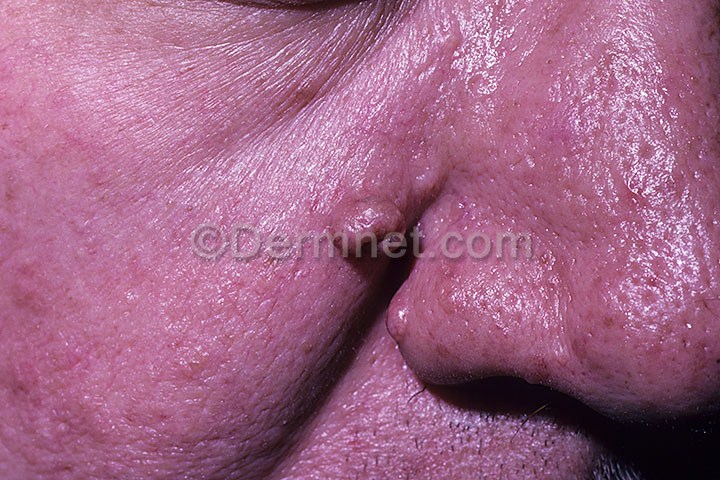
Disease: Systemic Disease